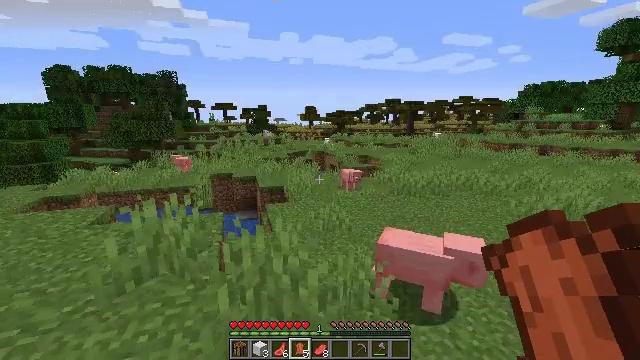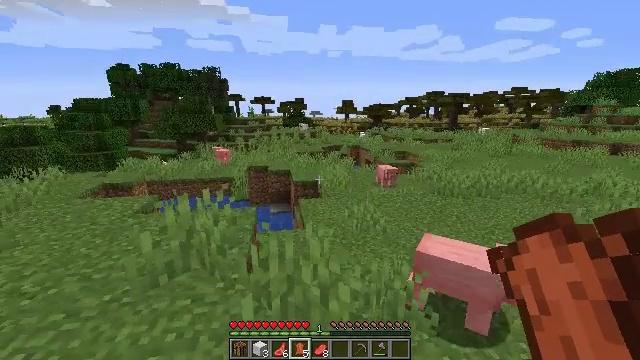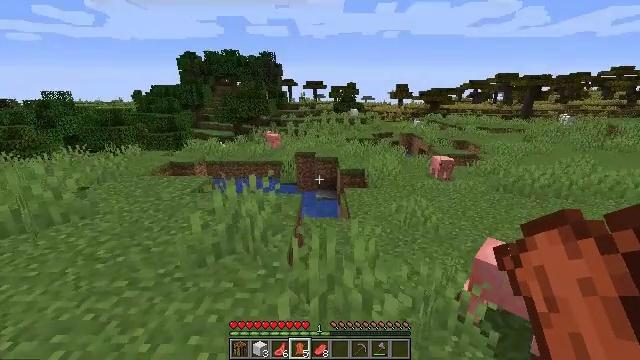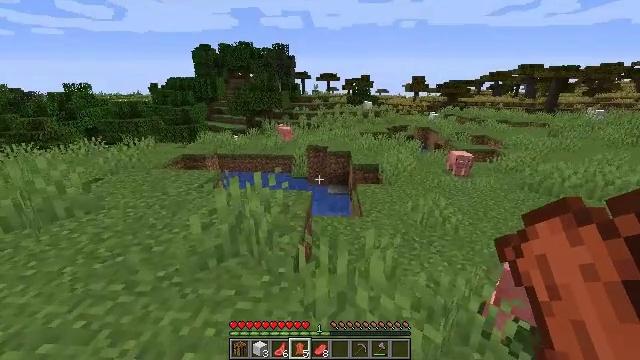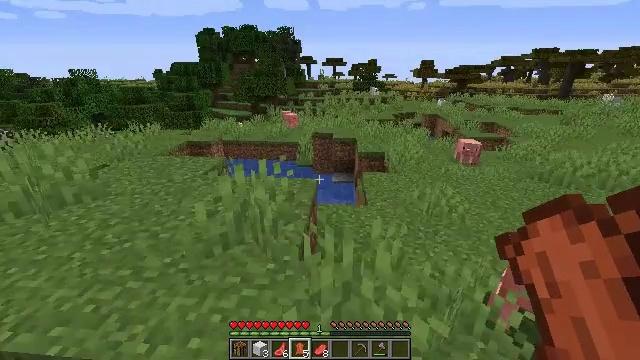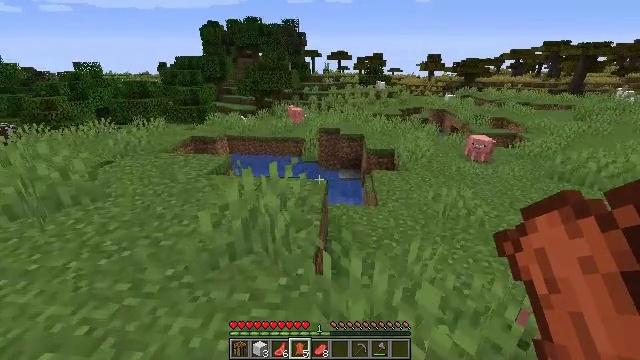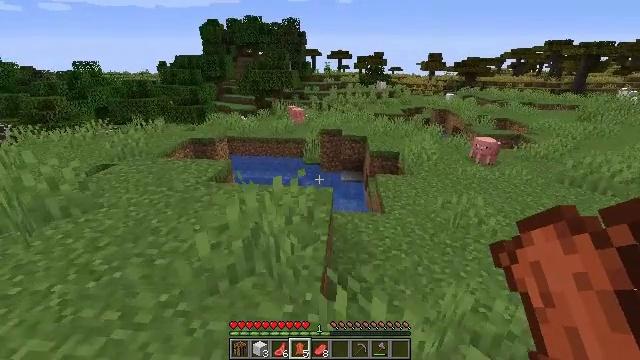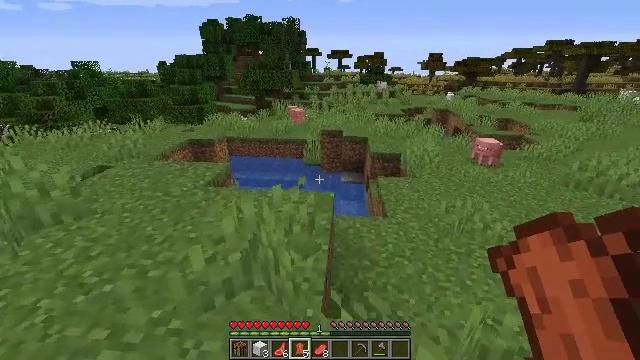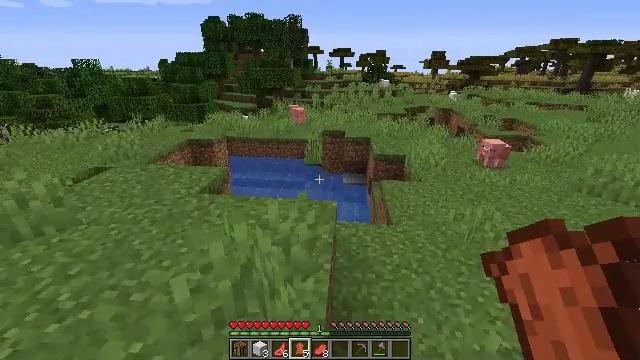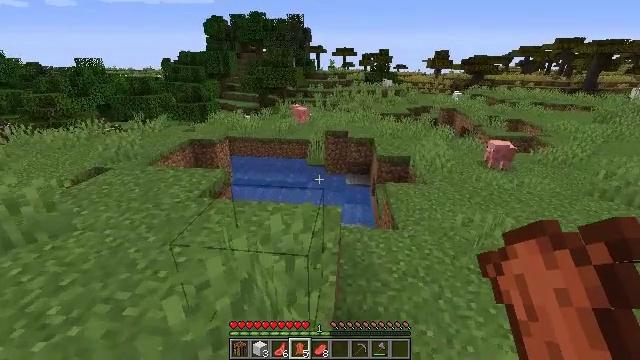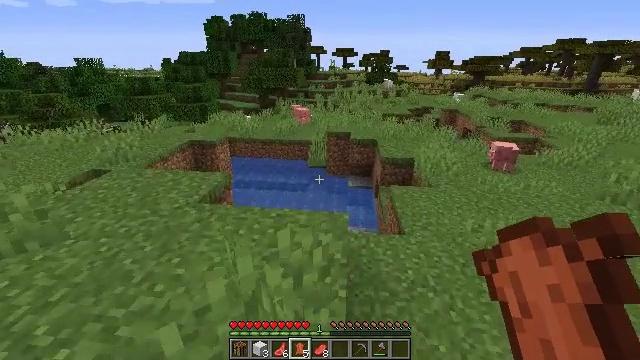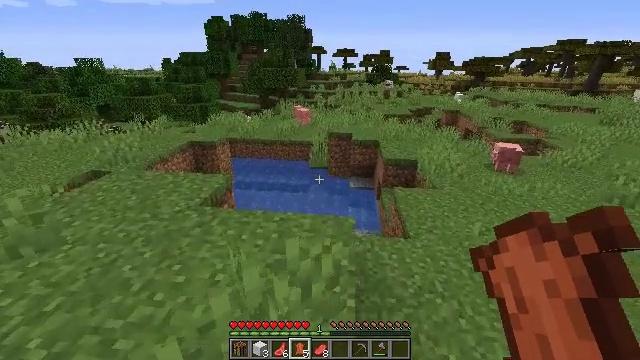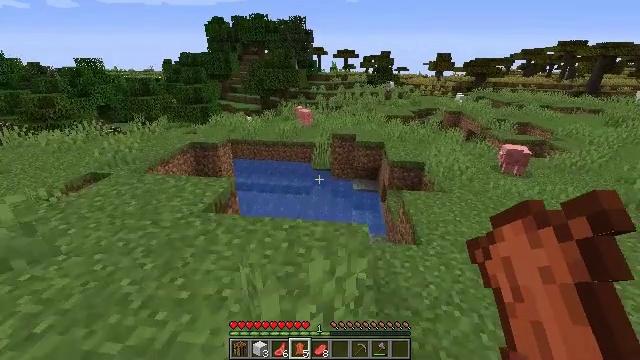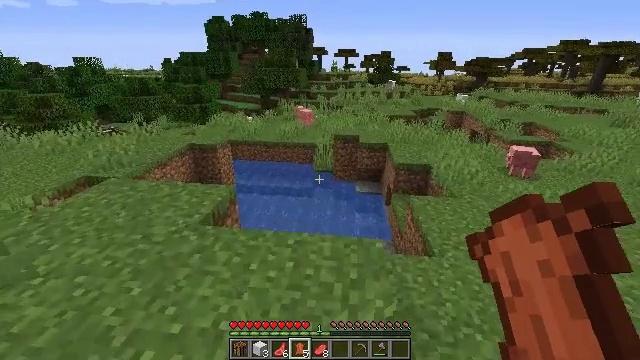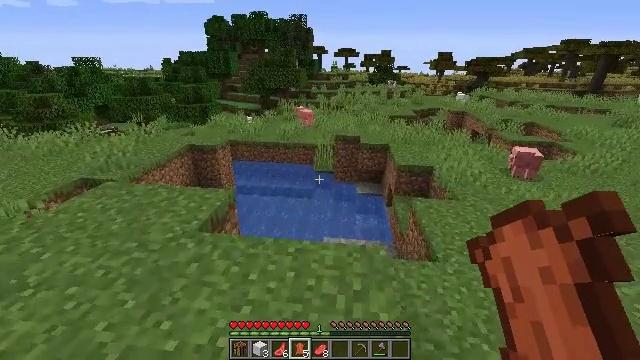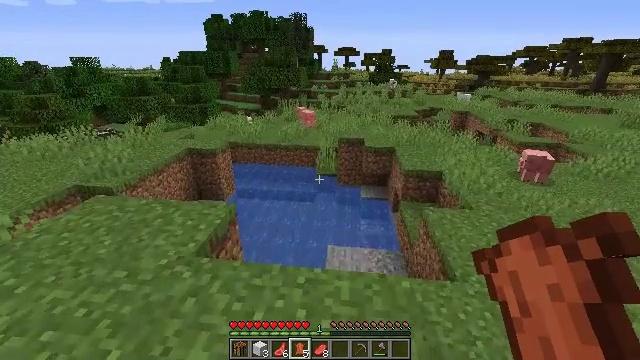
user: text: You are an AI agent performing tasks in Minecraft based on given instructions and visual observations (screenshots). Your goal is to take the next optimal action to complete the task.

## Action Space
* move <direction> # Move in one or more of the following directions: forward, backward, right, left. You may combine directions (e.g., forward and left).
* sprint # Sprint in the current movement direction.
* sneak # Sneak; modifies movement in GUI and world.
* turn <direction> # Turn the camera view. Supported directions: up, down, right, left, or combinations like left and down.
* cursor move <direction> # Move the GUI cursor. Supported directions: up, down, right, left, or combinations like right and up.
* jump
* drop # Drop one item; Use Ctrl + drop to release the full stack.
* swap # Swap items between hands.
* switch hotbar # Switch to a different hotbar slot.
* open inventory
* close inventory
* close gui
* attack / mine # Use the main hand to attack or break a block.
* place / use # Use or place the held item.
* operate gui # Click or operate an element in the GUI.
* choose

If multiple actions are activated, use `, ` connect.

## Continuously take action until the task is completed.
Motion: motion action
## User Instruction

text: Drop leather.
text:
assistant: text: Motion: move forward, turn left and down
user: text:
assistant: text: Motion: move forward, turn left and down
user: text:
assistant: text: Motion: move forward, turn left and down
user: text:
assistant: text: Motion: move forward and move left, turn left and down
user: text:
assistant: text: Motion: move forward and move left, turn down
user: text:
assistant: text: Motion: move forward
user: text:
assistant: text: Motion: move forward
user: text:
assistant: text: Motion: move forward
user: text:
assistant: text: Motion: move forward and move left
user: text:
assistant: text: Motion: move forward and move left
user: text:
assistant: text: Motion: move forward and move left
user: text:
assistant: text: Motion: move forward
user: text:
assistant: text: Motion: move forward
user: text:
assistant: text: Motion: move forward
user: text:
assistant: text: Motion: move forward and move left
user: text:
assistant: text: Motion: move forward and move left
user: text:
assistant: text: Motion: move forward and move left
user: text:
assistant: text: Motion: move forward and move left
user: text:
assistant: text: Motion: move forward and move left
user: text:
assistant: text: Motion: move forward and move left
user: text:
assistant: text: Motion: move forward and move left
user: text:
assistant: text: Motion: move forward and move left
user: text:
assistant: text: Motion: move forward and move left
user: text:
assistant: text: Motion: move forward and move left
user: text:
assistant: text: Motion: move forward and move left
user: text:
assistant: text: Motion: move forward and move left
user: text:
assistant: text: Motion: move forward and move left
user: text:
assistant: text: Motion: move forward
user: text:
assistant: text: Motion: move forward
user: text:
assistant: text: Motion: turn right